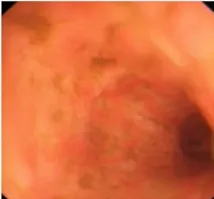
Endoscopy (E) Ileum mucosa with hyperemia and striations.
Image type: endoscopy (airway_endoscopy)